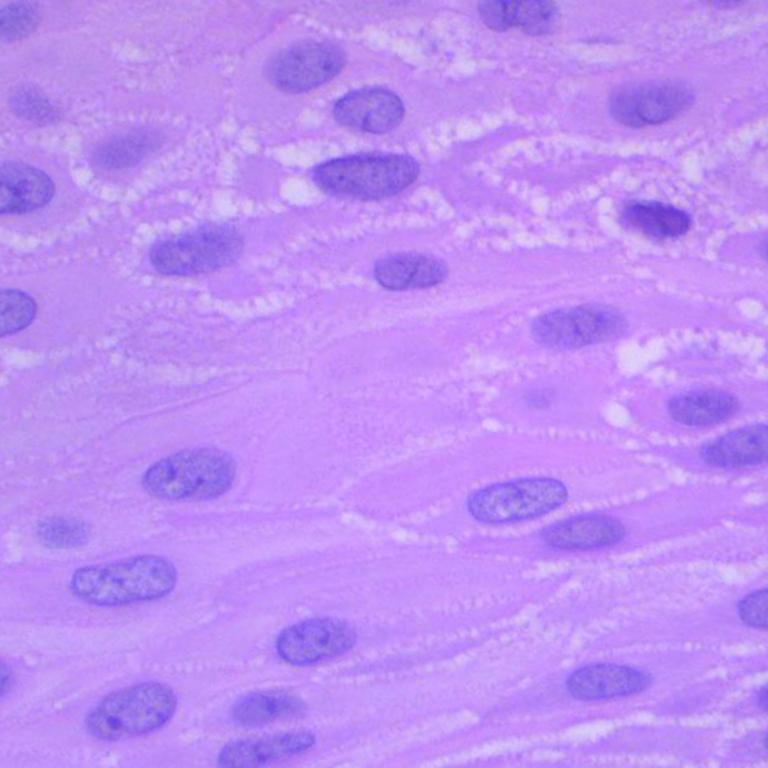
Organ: lung
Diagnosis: squamous carcinomas